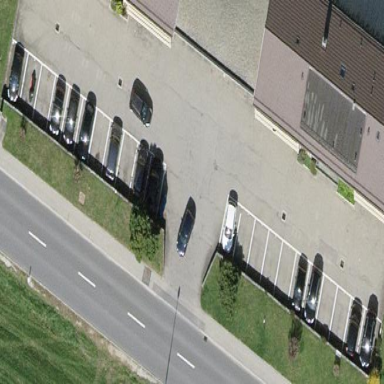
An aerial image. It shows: Parking area with asphalt surface.